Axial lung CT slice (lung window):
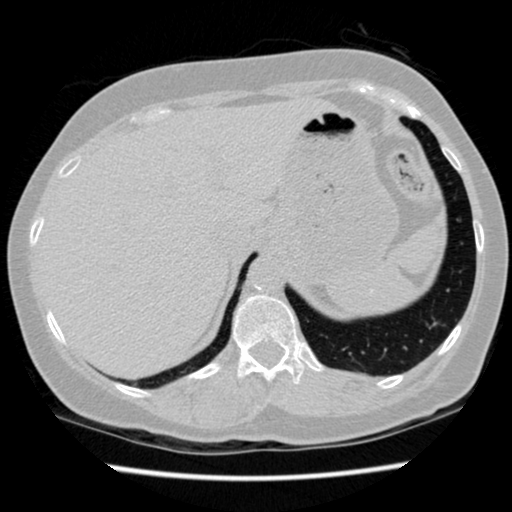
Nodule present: no